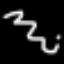
Label: squiggle